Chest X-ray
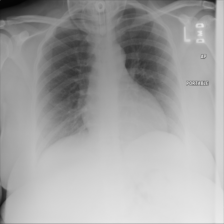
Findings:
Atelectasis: negative
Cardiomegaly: negative
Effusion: negative
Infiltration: negative
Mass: negative
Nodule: negative
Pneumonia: negative
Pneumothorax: negative
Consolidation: negative
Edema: negative
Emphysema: negative
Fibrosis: negative
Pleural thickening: negative
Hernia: negative